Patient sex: F
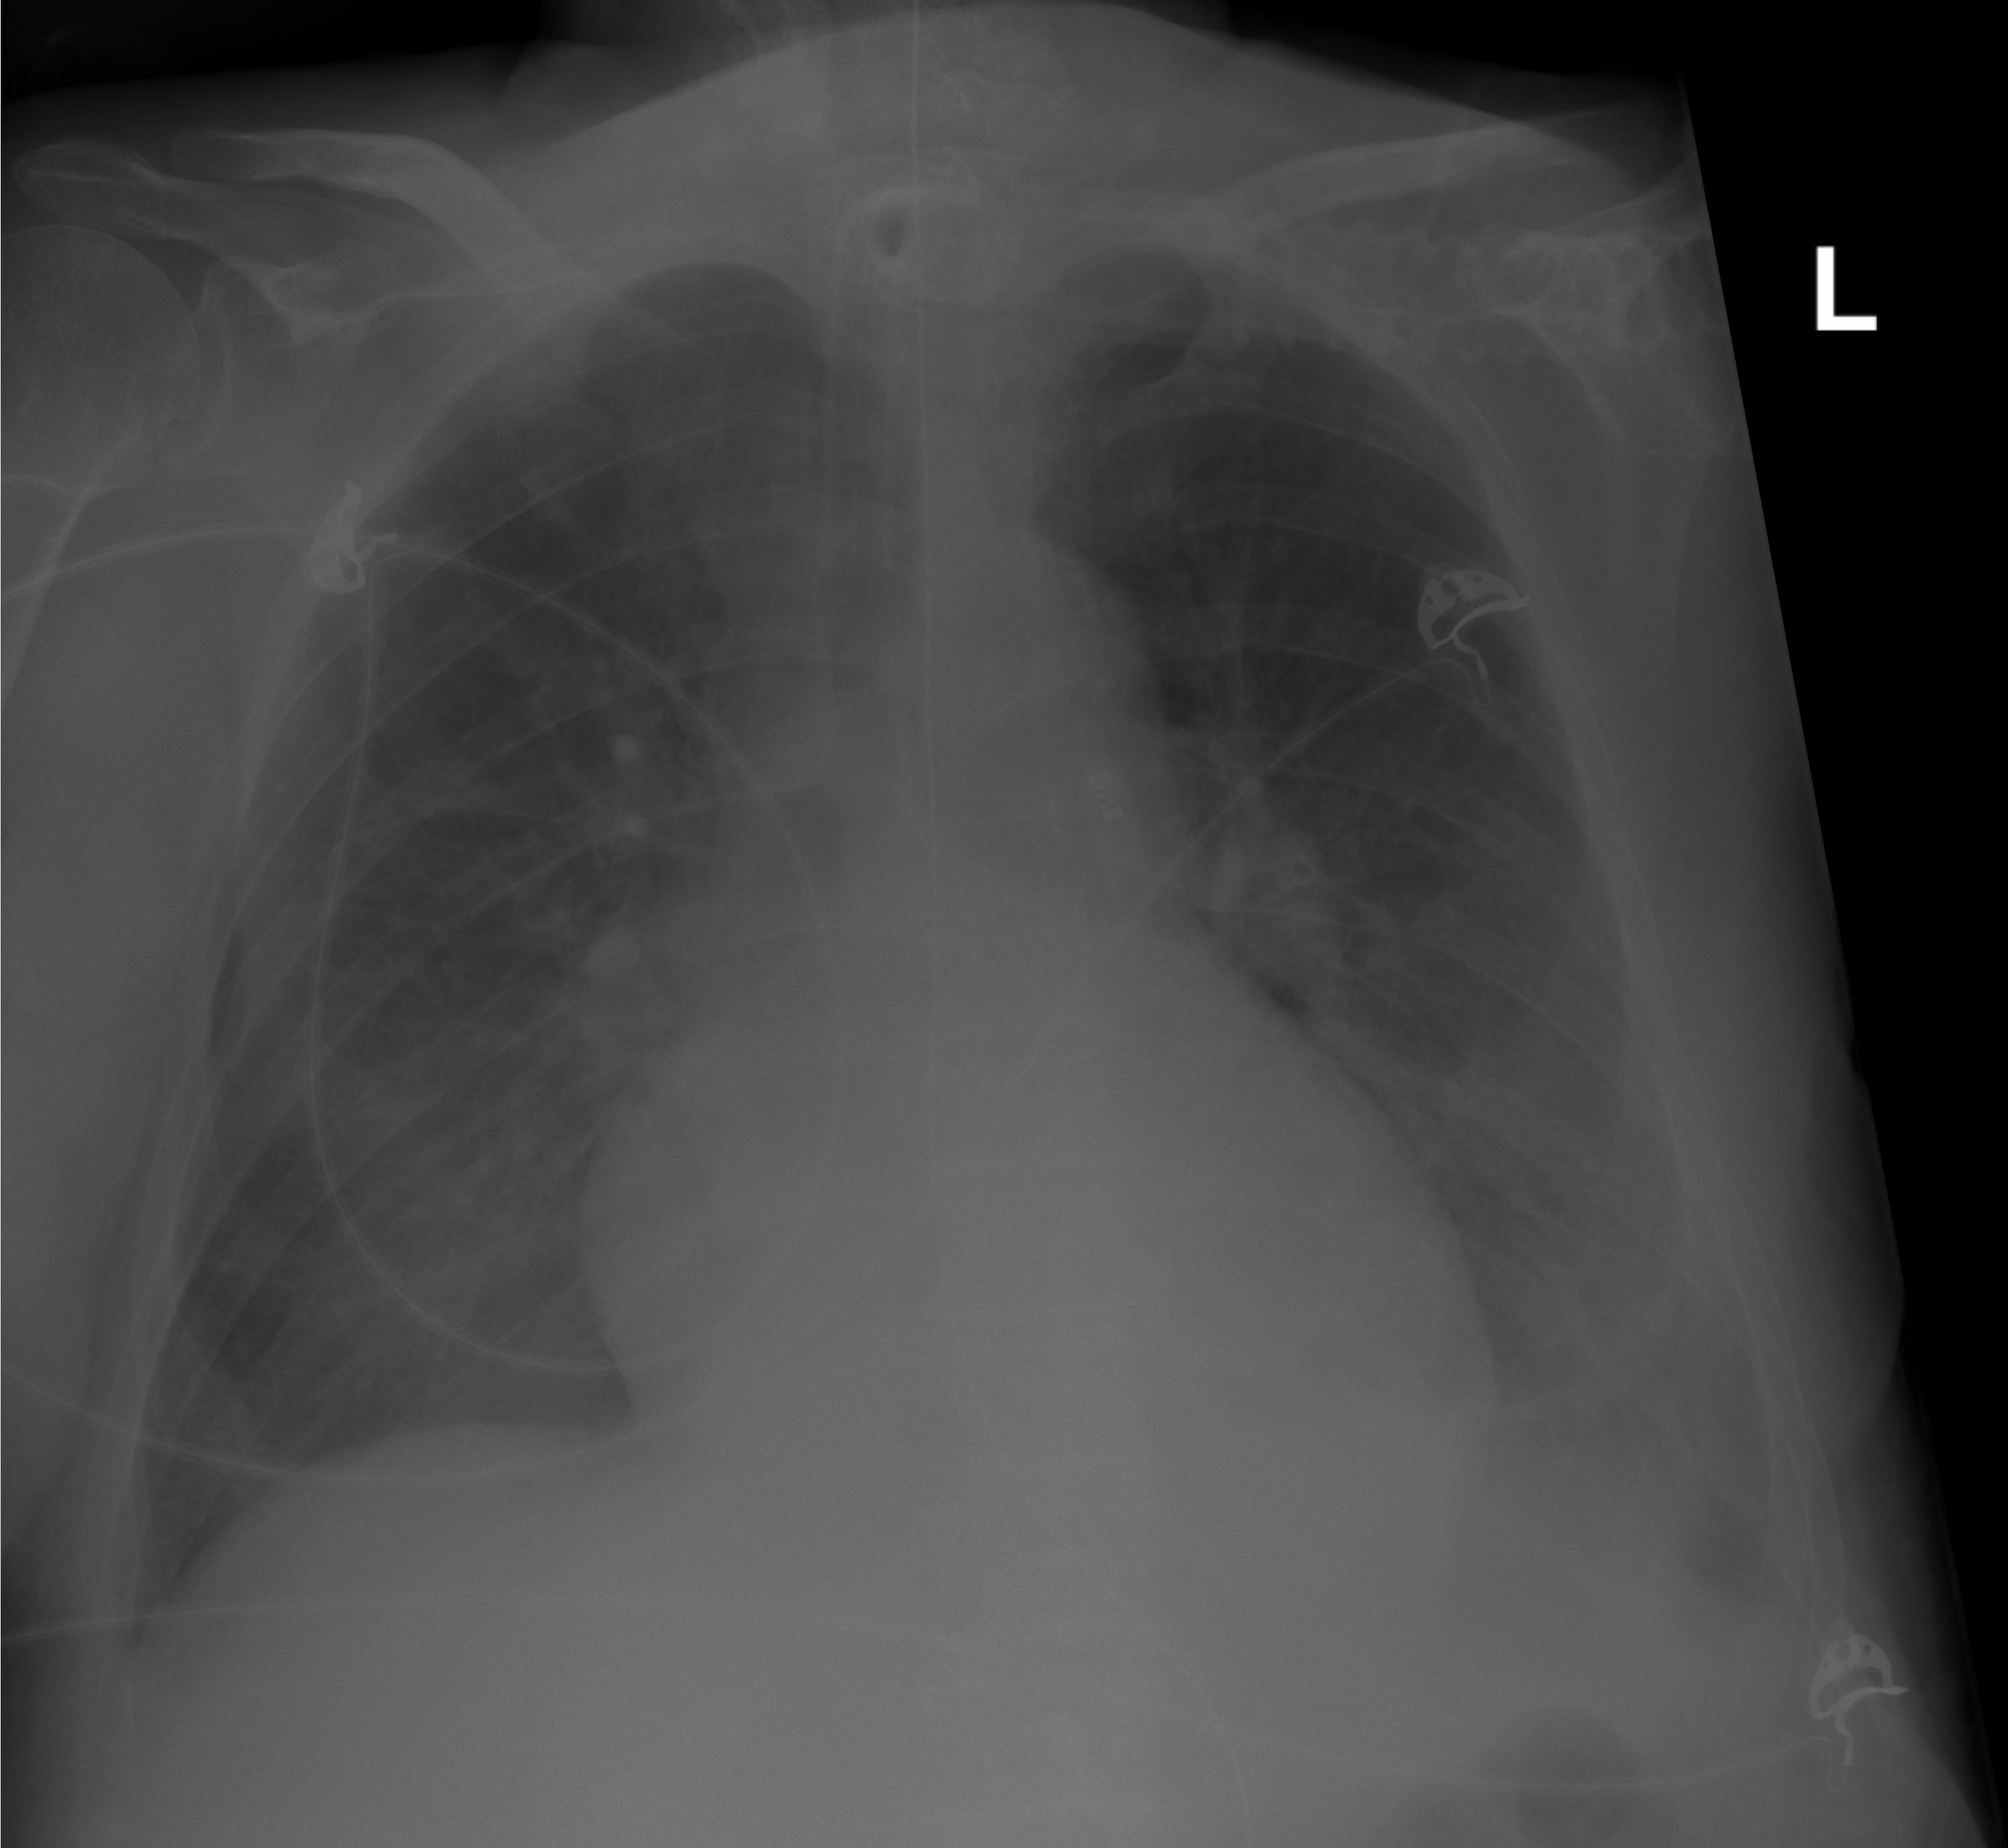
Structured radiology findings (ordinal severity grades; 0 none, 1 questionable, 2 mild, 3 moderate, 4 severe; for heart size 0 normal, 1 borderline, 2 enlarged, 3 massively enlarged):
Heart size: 0
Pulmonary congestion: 2
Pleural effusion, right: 1
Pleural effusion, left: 2
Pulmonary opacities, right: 2
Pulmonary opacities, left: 0
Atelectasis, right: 2
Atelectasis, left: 2